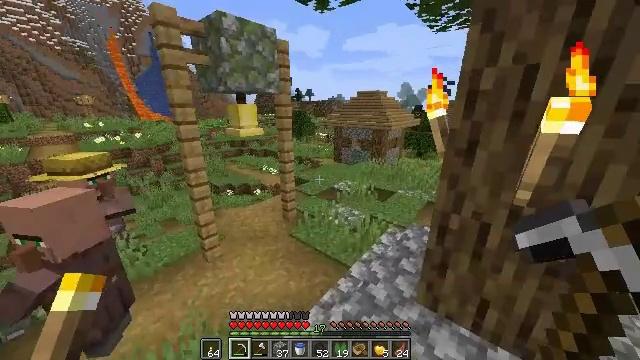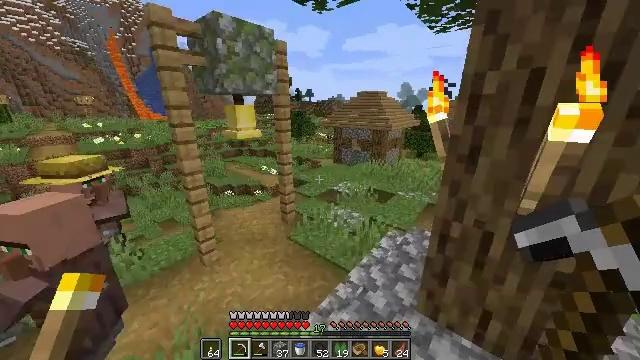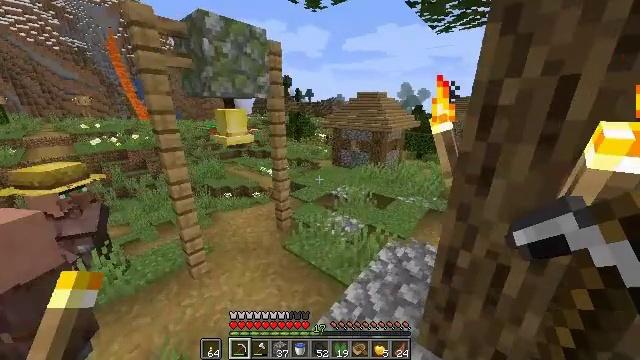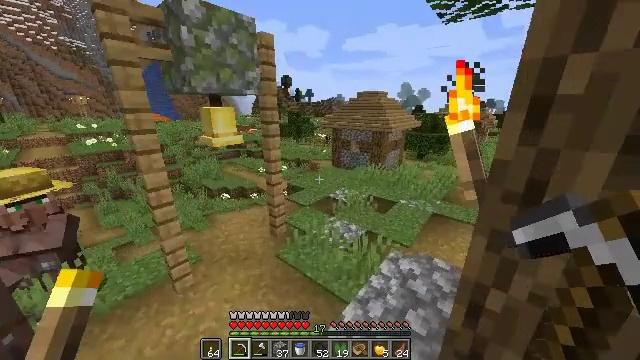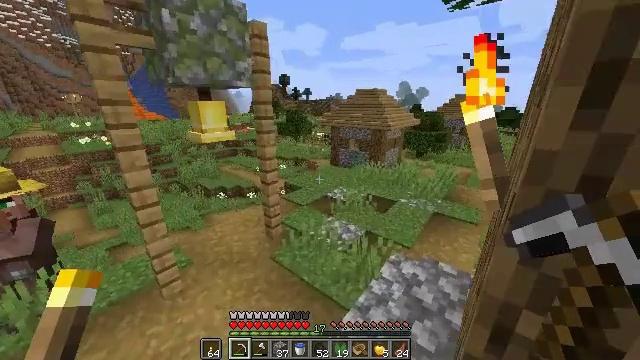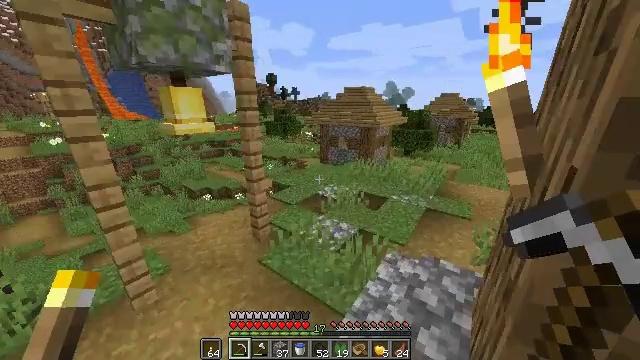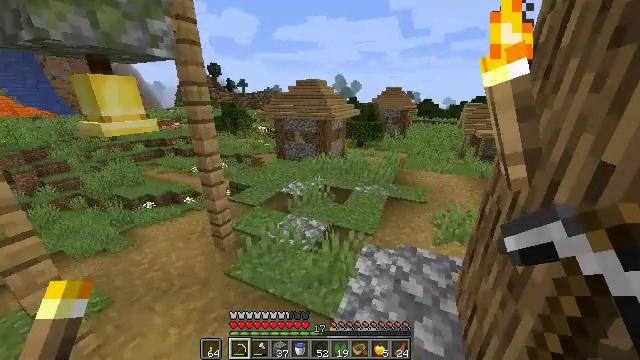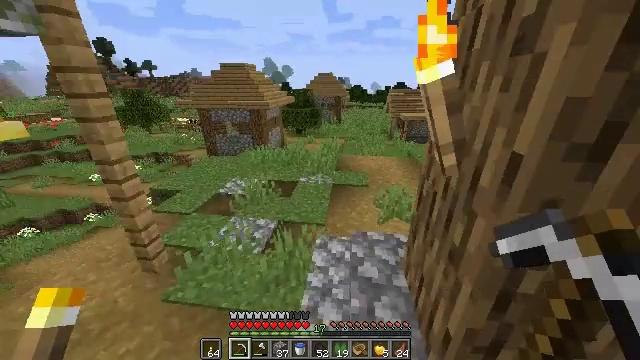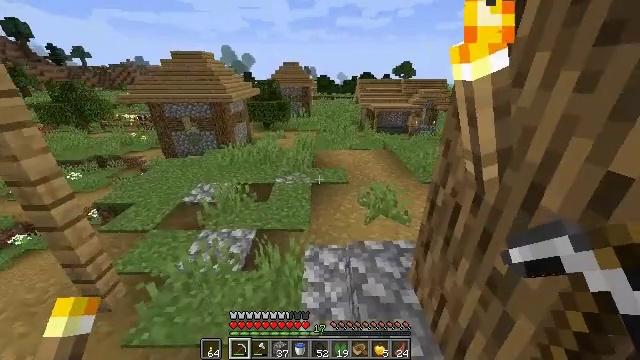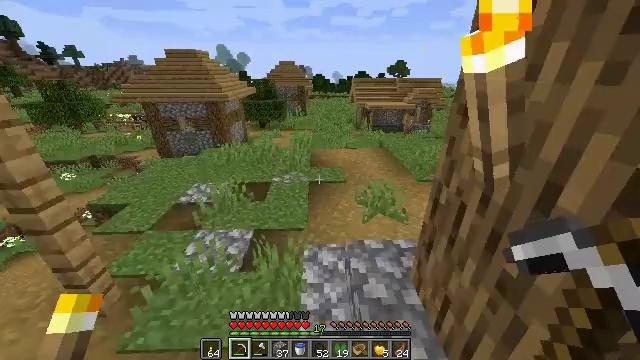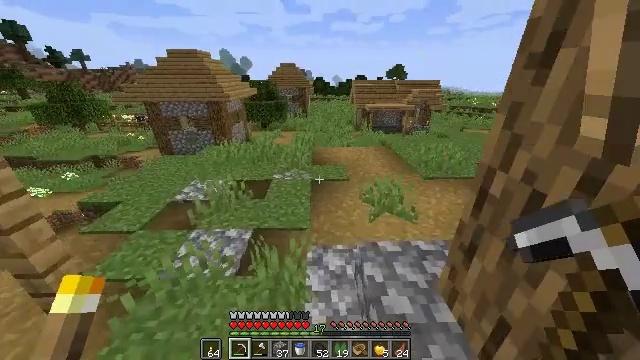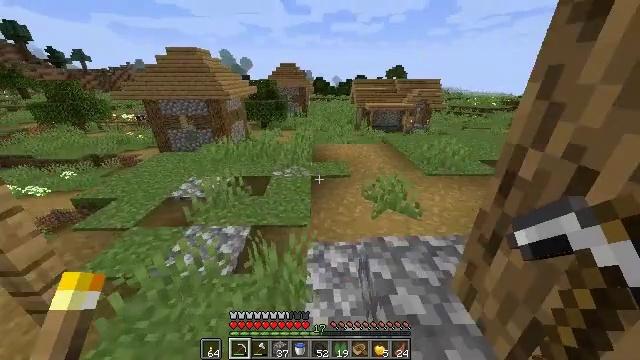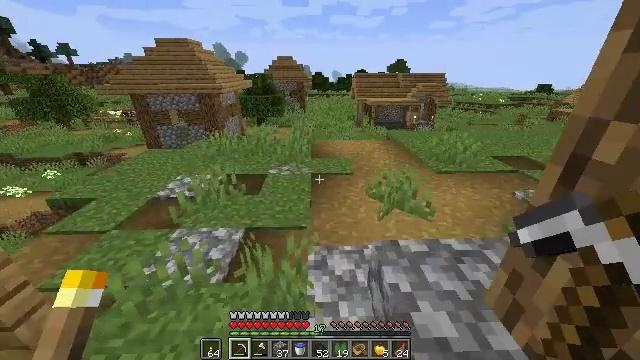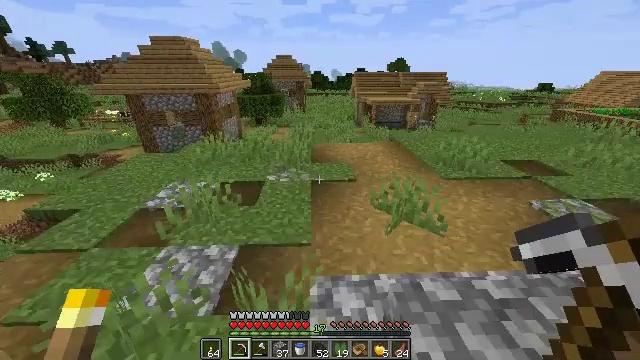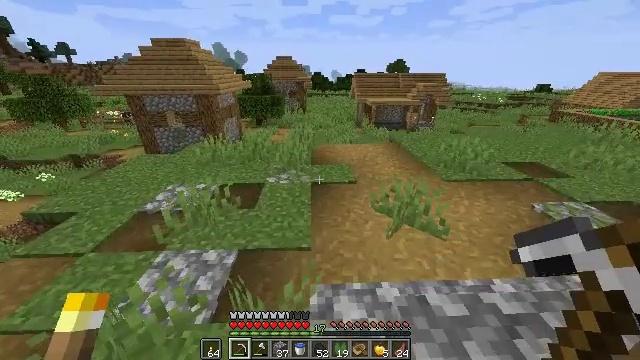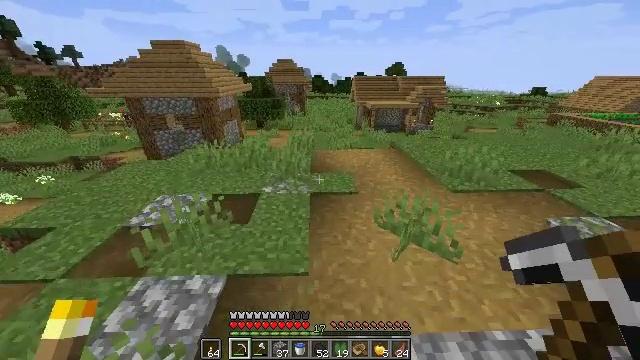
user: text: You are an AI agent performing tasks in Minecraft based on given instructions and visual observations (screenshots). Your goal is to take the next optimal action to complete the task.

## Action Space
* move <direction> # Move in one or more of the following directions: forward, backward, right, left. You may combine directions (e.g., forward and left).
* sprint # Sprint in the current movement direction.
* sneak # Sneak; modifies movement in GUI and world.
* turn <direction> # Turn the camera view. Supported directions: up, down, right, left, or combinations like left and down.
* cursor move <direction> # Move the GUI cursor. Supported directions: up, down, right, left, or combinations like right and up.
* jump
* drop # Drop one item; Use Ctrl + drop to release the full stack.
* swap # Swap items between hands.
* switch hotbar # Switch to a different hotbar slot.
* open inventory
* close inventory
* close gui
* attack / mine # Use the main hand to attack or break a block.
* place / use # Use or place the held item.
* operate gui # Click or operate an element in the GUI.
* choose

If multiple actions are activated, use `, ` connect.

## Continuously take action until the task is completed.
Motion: motion action
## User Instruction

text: Gather hay blocks from the farm.
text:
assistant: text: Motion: move forward, sprint, jump
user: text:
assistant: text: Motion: move forward and move left, sprint, jump
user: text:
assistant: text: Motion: move forward and move left, sprint
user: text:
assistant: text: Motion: move forward and move left, sprint
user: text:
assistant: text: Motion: move forward and move left, sprint, turn right
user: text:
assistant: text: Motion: move forward and move left, sprint, turn right and down
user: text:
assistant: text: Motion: move forward, sprint, turn right and down
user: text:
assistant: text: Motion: move forward, turn right and down
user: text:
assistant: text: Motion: move forward, turn right
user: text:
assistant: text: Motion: move forward
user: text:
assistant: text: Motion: move forward
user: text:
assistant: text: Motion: move forward
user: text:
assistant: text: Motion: move forward
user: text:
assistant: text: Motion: move forward
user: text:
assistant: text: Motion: move forward
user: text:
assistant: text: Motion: move forward
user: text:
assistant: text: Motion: move forward
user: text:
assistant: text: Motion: move forward
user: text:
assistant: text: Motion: move forward
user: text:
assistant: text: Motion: move forward, sprint
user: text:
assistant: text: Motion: move forward, sprint
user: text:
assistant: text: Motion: move forward, sprint
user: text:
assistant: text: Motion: move forward, sprint
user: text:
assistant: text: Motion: move forward, sprint
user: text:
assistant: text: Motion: move forward, sprint
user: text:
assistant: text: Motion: move forward, sprint
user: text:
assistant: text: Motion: move forward, sprint
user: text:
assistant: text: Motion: move forward
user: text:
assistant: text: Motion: move forward
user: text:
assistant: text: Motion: move forward